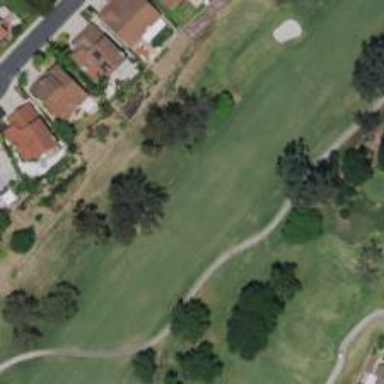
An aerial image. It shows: Golf hole.